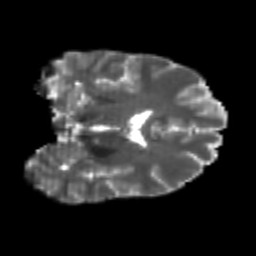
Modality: T2w
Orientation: coronal
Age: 23
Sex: male
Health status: healthy
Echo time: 0.074 s